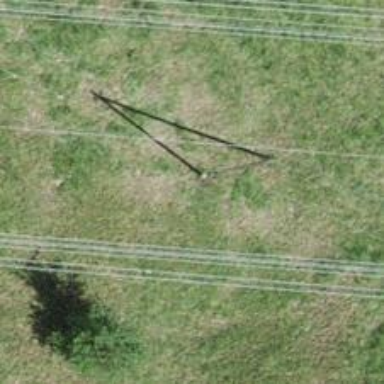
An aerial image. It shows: Minor power line.